Question: I haven't used MiGLayout in a while and I can't remember how to remove the space that gets put in automatically between components. I tried using the following parameters to no avail (note that I want to keep the horizontal spacing):
Here is an example of what I mean:

What I'd want is to have the rows grouped two by two. So the first and second JTextFields rows shouldn't have a gap between them. I want to keep the gap between the second and third row, though. I want the third and fourth row grouped without any gaps between them, etc.
Here is the relevant part of my code for the layout (this is in a class that extends JPanel):
'''
setLayout(new MigLayout("insets 0", "grow"));
//Code to create the JTextFields not shown as it is not relevant
for(int i = 0; i < textFields.length; ++i) {
for(int j = 0; j < textFields[0].length; ++j) {
textFields[i][j].setPreferredSize(new Dimension(80, 50));
if(j == 0 && i % 2 == 0) //If it's the first JTextField in an even row
add(textFields[i][j], "newline, split, gaptop 5, gapright 5");
else if(j == 0 && i % 2 != 0) //If it's the first JTextField in an odd row
add(textFields[i][j], "newline, split, gapright 5");
else //if it's any other JTextField
add(textFields[i][j], "gapright 5");
}
}
'''
So basically, I use loops to go through all my components, I then set a gap above odd rows because that's where I want space between rows in my components, and for other components, I set the same parameters except for that gap.
Eventually, I'm going to group all the JTextFields from the same line in a JPanel and add the JPanels to the layout instead, but it's not what matters at the moment.
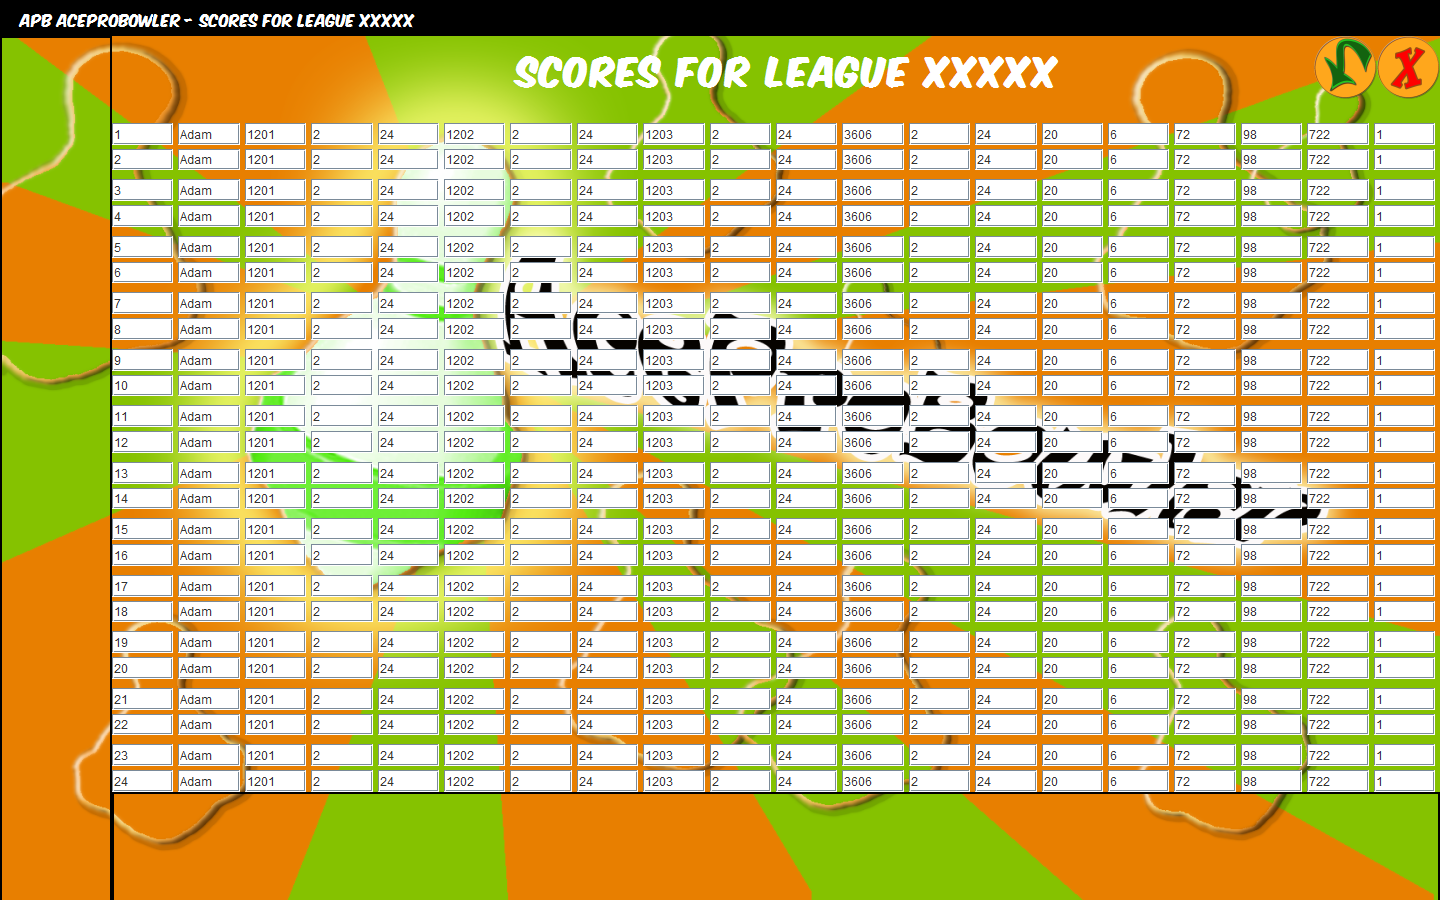
Answer: You have to remove it in the LayoutConstraints, gaps in ComponentConstraints can only increase the defaults, but not decrease. And remember: <URL> Instead, if you want hardcoded sizes, do so in the LayoutManger and consider doing it in a screen resolution independent manner - you have a very powerful beast in your hands. Plus: do-not-repeat-yourself holds for layouts as well as for all other code parts. Best to define as much as possible in the highest constraint layer.
Some code snippet (used SwingX JXPanel just to easily set a background image)
'''
int rows = 10;
int columns = 20;
MigLayout layout = new MigLayout(
// set the automatic wrap after columns
"insets 0, wrap " + columns,
// hardcode fixed column width and fixed column gap
"[50lp, fill]5lp",
// hardcode fixed height and a zero row gap
"[20lp, fill]0");
JXPanel content = new JXPanel(layout);
content.setBackgroundPainter(new ImagePainter(XTestUtils.loadDefaultImage("moon.jpg")));
for (int r = 0; r < rows; r++) {
// top gap on even rows
String topGap = r != 0 && r % 2 == 0 ? "gaptop 5lp" : "";
for (int i = 0; i < columns; i++) {
JTextField field = new JTextField();
content.add(field, topGap);
}
}
showInFrame(content, "grid");
'''
just saw your last sentence:
> Eventually, I'm going to group all the JTextFields from the same line in a JPanel and add the JPanels to the layout instead,
consider not doing so: nesting panels is a kludge for not-powerful-enough layoutManagers, MigLayout is designed for an all-in-one (or at least bigger portions) approach.
Sorry for the many :-)